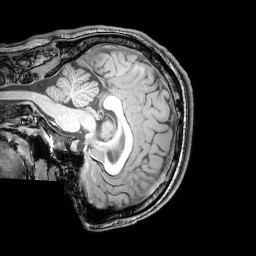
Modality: T1w
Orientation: sagittal
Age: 26
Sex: male
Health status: healthy
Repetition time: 0.081 s
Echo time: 0.037 s